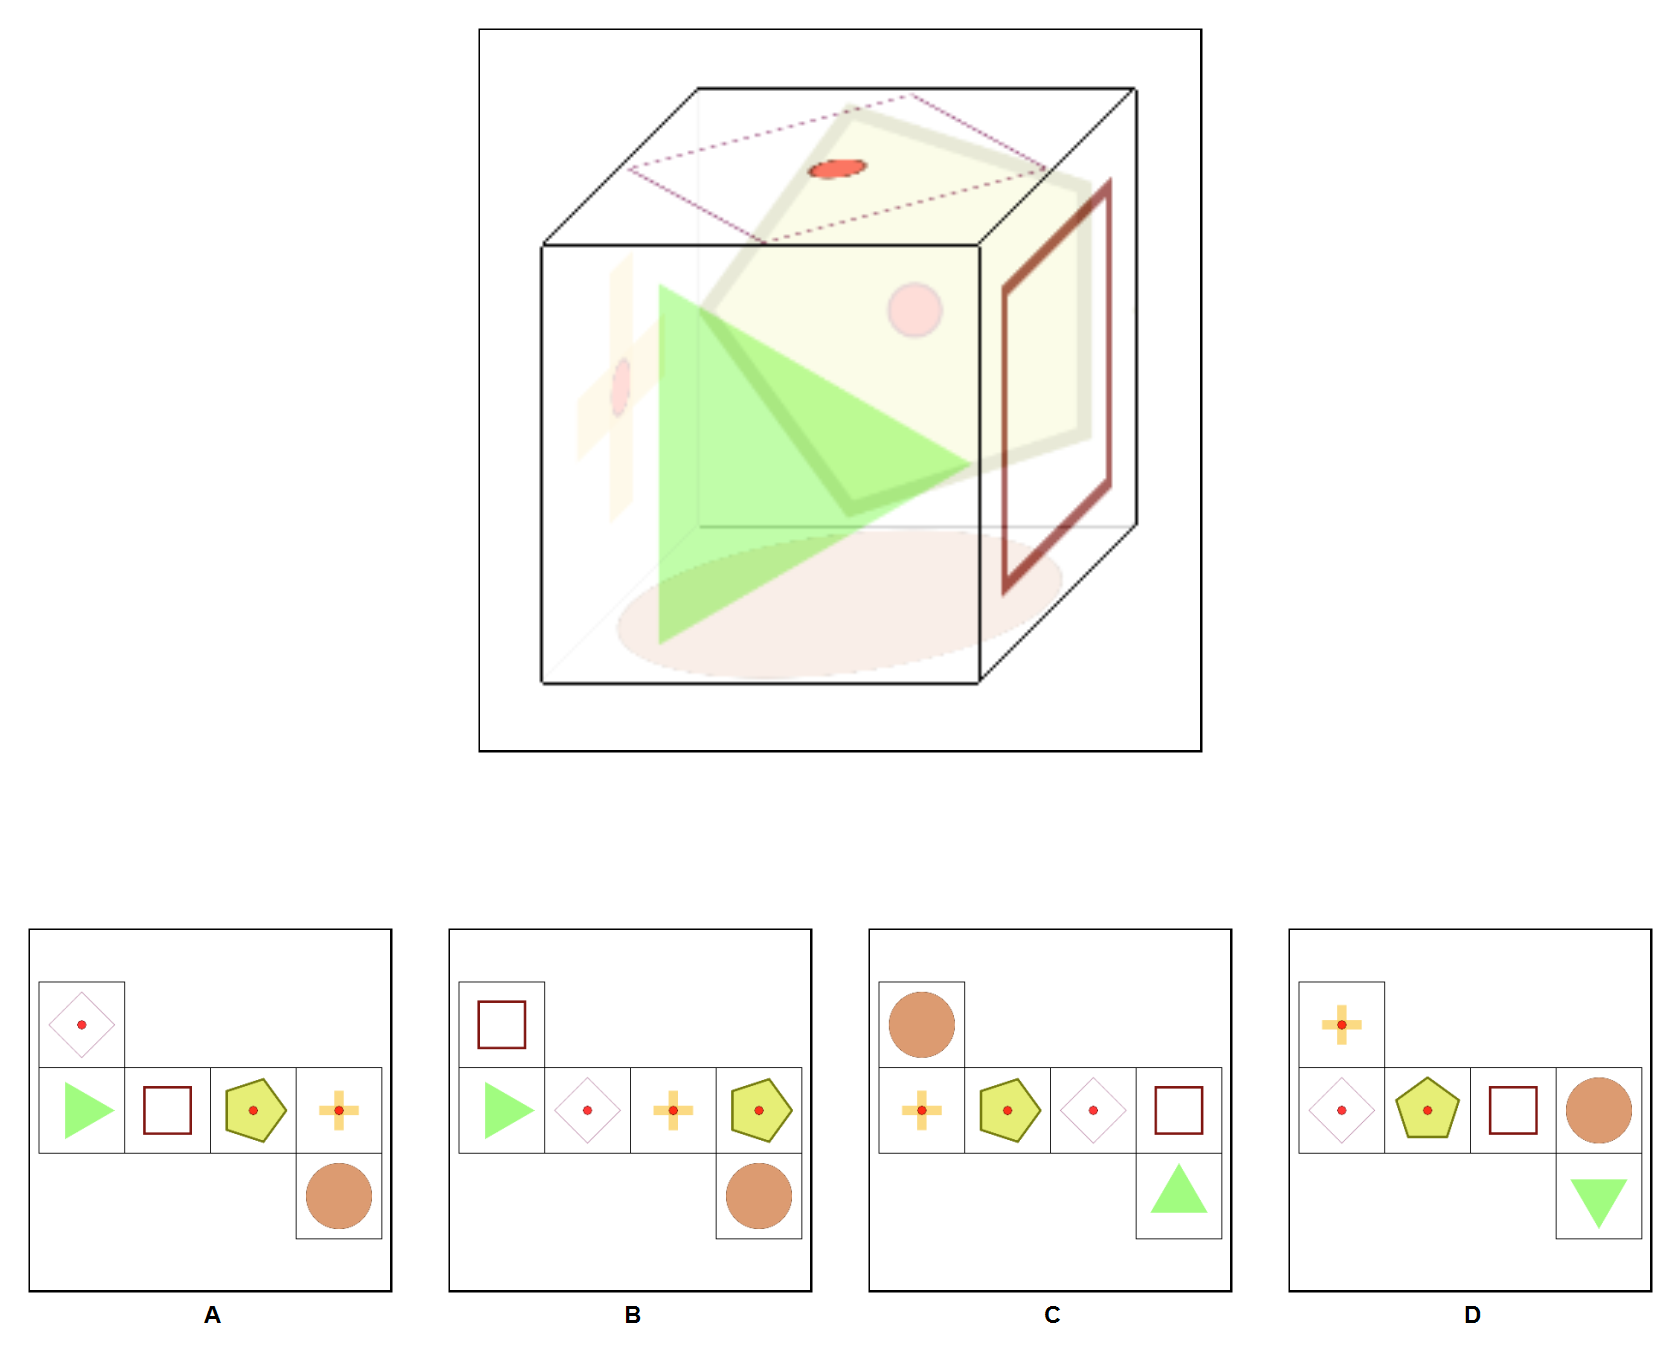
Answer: A